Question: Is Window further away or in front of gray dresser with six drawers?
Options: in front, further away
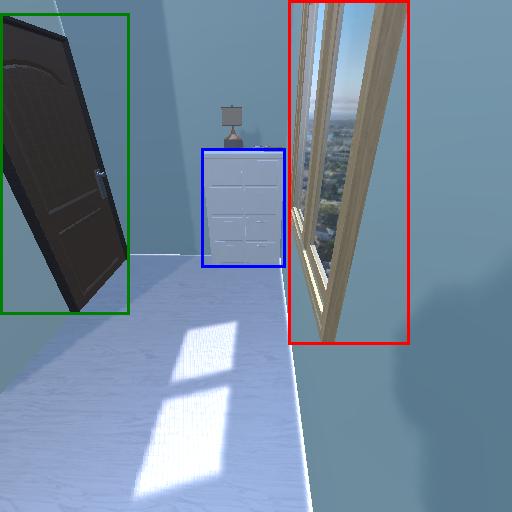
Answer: in front